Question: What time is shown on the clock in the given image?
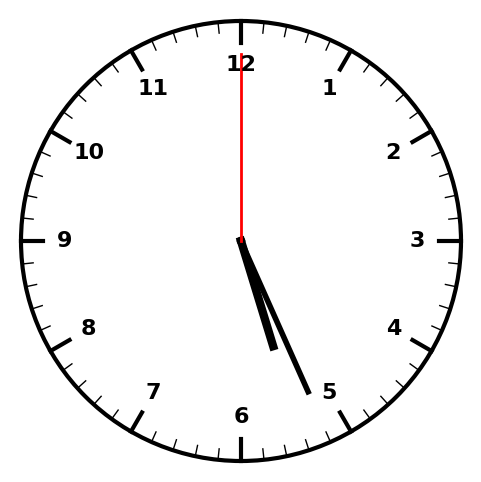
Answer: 05:26:00